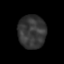
Tissue: skin
Cell type: Epithelial cells
Senescence score: 0.2461
Nuclear area (px): 901
Mean DAPI intensity: 54.023